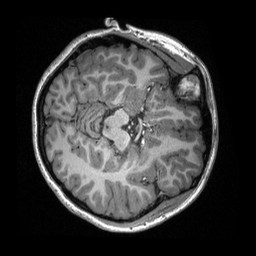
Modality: T1w
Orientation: axial
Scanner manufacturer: siemens
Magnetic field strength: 3 T
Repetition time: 2.3 s
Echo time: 0.00308 s